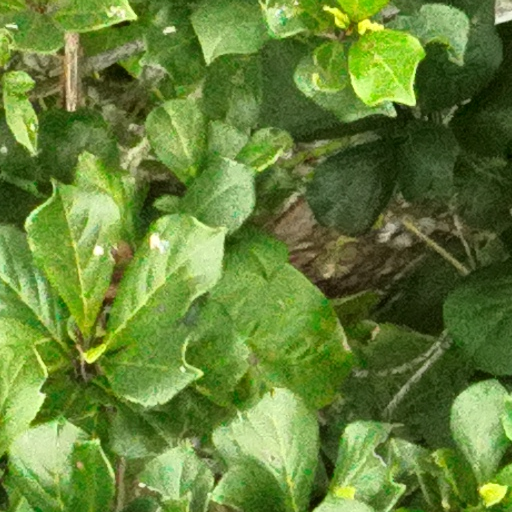
Species: Terminalia oblonga
GBIF accepted scientific name: Terminalia oblonga
Crown area (m\u00b2): 192.183